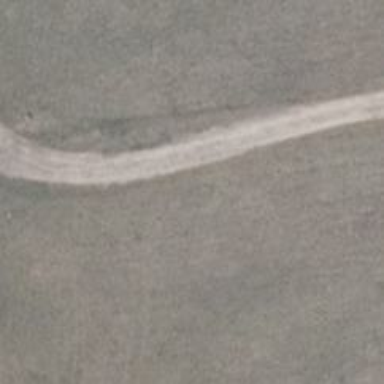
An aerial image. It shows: Track with grade 4 track type.